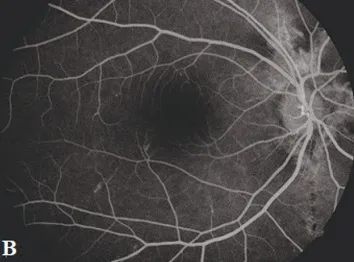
Fundus picture and FFA findings of case 1:. RE posterior pole showing AS with comet-tail lesions, no macular leakage in arteriovenous phase.
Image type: ophthalmic_imaging (ophthalmic_angiography)